Chest X-ray:
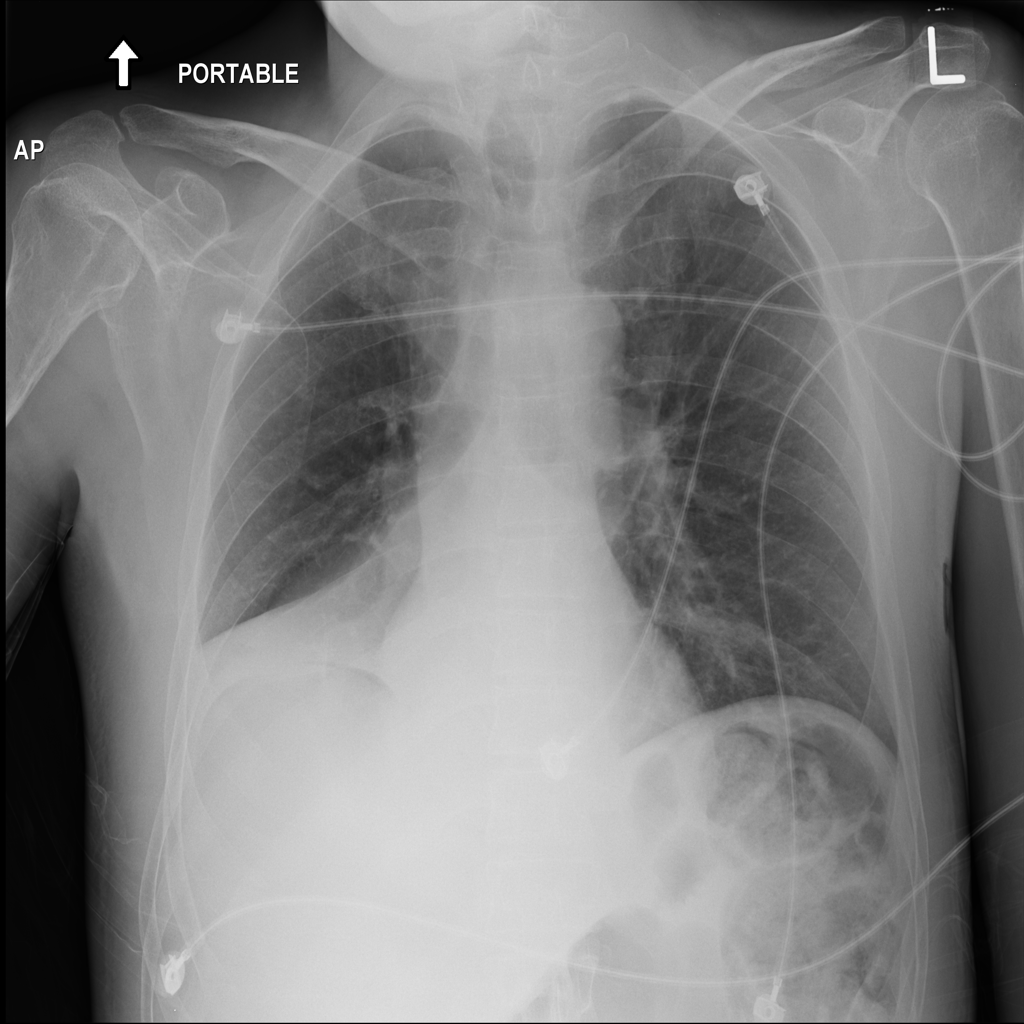
Findings: Atelectasis, Effusion
No abnormal finding: no